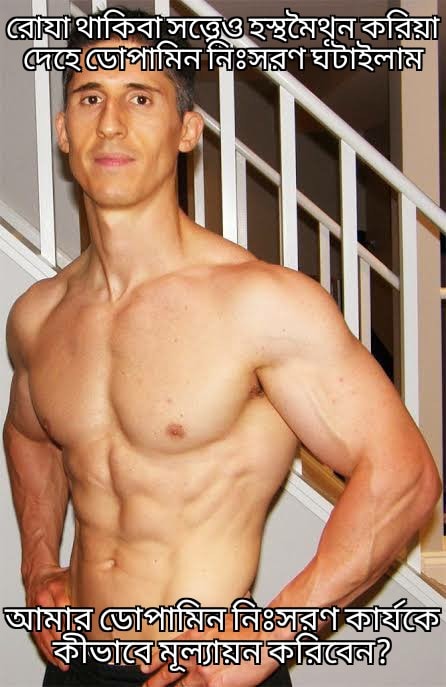
Caption: রোযা থাকিবা সত্ত্বেও হস্থমৈথুন করিয়া দেহে ডোপামিন নিঃসরণ ঘটাইলাম    আমার ডোপামিন নিঃসরণ কার্যকে কীভাবে মুল্যায়ন করিবেন
Label: non-hate